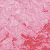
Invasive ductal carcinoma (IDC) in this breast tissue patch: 0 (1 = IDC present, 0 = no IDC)